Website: lowes
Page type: payment
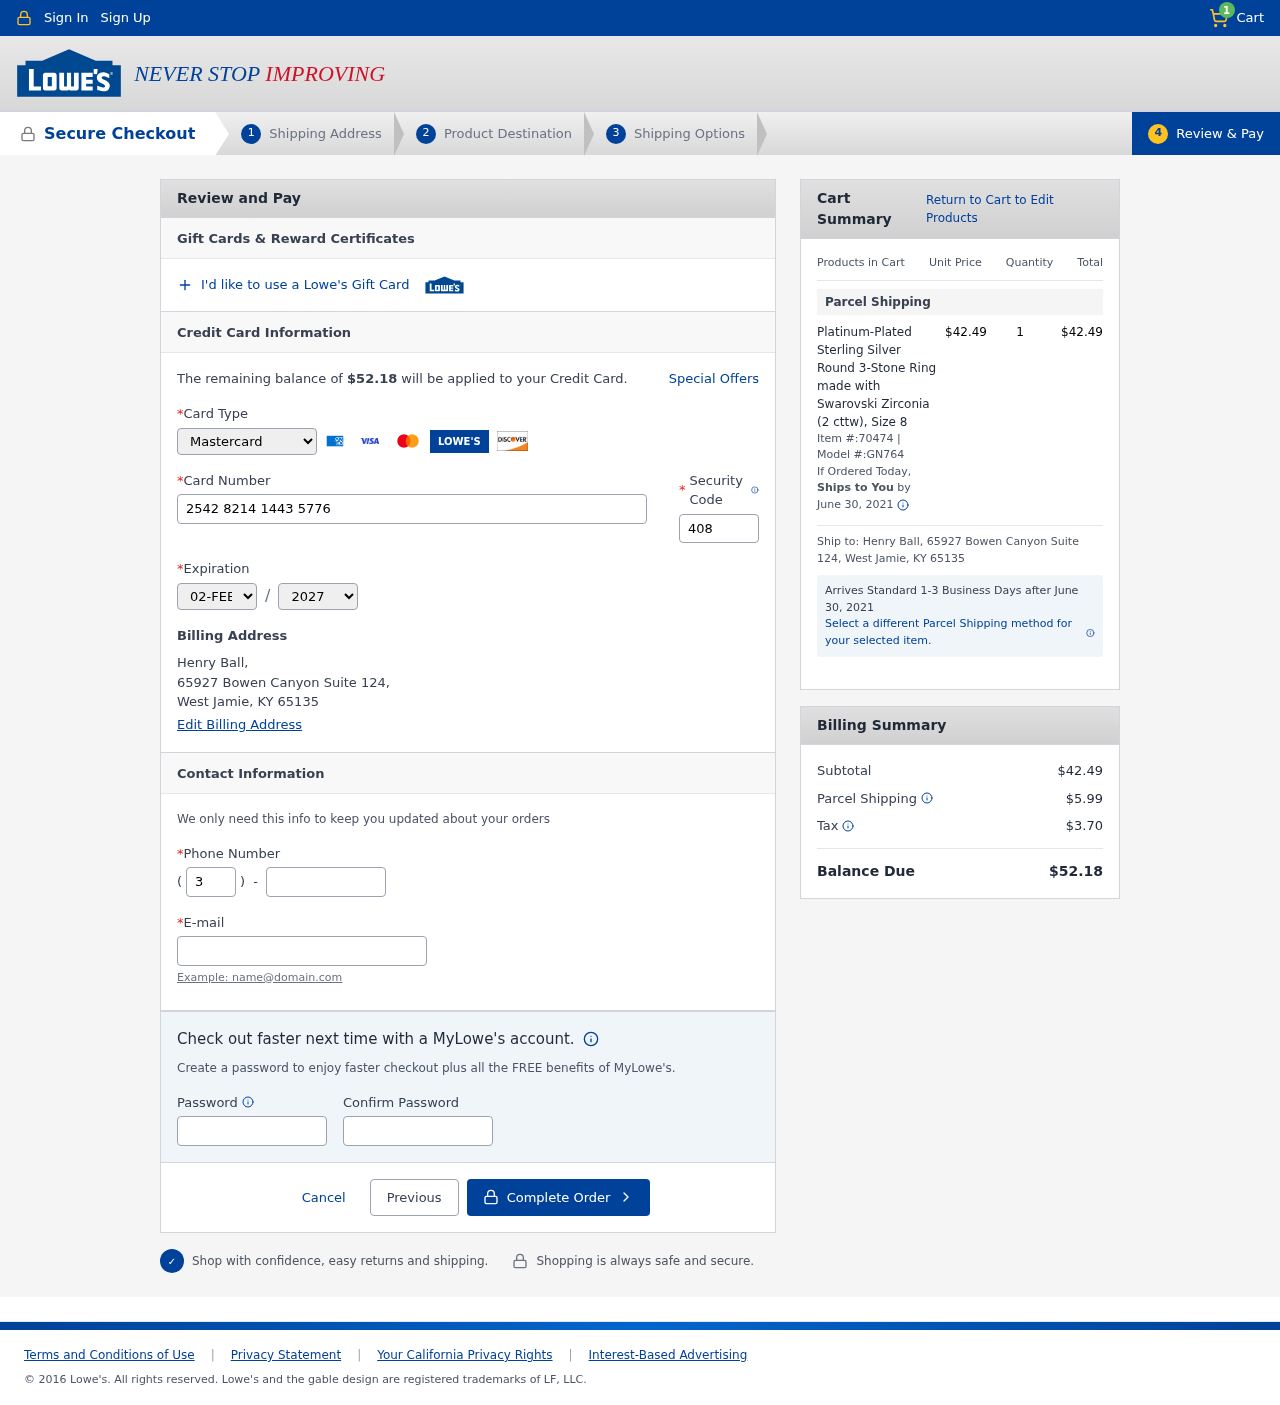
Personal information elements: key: PII_CARD_CVV
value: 408
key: PII_CARD_EXPIRY_MONTH
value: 02
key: PII_CARD_EXPIRY_YEAR
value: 27
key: PII_CARD_NUMBER
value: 2542 8214 1443 5776
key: PII_CARD_TYPE
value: Mastercard
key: PII_CITY_STATE_ZIP
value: West Jamie, KY 65135
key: PII_EMAIL
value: henry_ball@hotmail.com
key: PII_FULLNAME
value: Henry Ball,
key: PII_PHONE
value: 3026926448
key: PII_PHONE_AREA
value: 302
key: PII_STREET
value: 65927 Bowen Canyon Suite 124
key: PII_STREET
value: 65927 Bowen Canyon Suite 124,
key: PII_FULLNAME2
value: Henry Ball
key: PII_CITY
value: West Jamie
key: PII_STATE_ABBR
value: KY
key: PII_POSTCODE
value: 65135
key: PII_POSTCODE_FULL
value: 65135
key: PII_CITY_STATE
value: West Jamie, KY
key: PII_POSTCODE_NUMERIC
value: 65135
Product elements: key: PRODUCT1_NAME
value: Platinum-Plated Sterling Silver Round 3-Stone Ring made with Swarovski Zirconia (2 cttw), Size 8
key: PRODUCT1_PRICE
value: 42.49
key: PRODUCT1_QUANTITY
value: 1
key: PRODUCT1_ITEM
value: Item #:70474
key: PRODUCT1_MODEL
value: Model #:GN764
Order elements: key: ORDER_NUM_ITEMS
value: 1
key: ORDER_TOTAL
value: $52.18
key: ORDER_SHIPPING_DATE
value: June 30, 2021
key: ORDER_SUBTOTAL
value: $42.49
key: ORDER_SHIPPING_DATE2
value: June 30, 2021
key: ORDER_SHIPPING_COST
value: $5.99
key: ORDER_TAX
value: $3.70